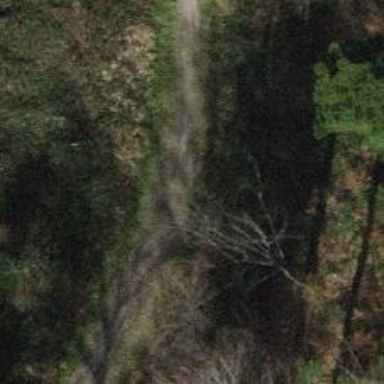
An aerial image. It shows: Ground path with excellent trail visibility.